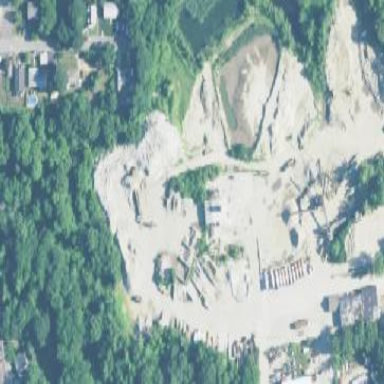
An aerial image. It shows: Quarry area.